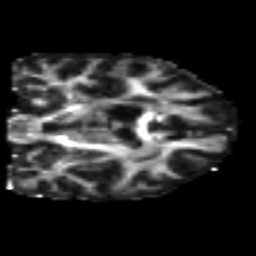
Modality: FA
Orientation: coronal
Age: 53
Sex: male
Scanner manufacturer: siemens
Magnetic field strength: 3 T
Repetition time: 4.987 s
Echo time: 0.0792 s